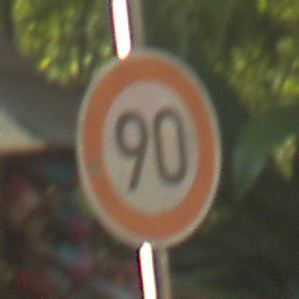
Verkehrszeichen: Geschwindigkeit90
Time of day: SunriseSunset
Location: Outdoor (Suburban)
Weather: Clear
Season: NotSpecified
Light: Natural